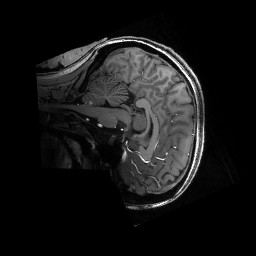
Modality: T1w
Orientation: sagittal
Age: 24
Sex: female
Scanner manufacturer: siemens
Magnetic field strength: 6.98 T
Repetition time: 3.1 s
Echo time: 0.00242 s